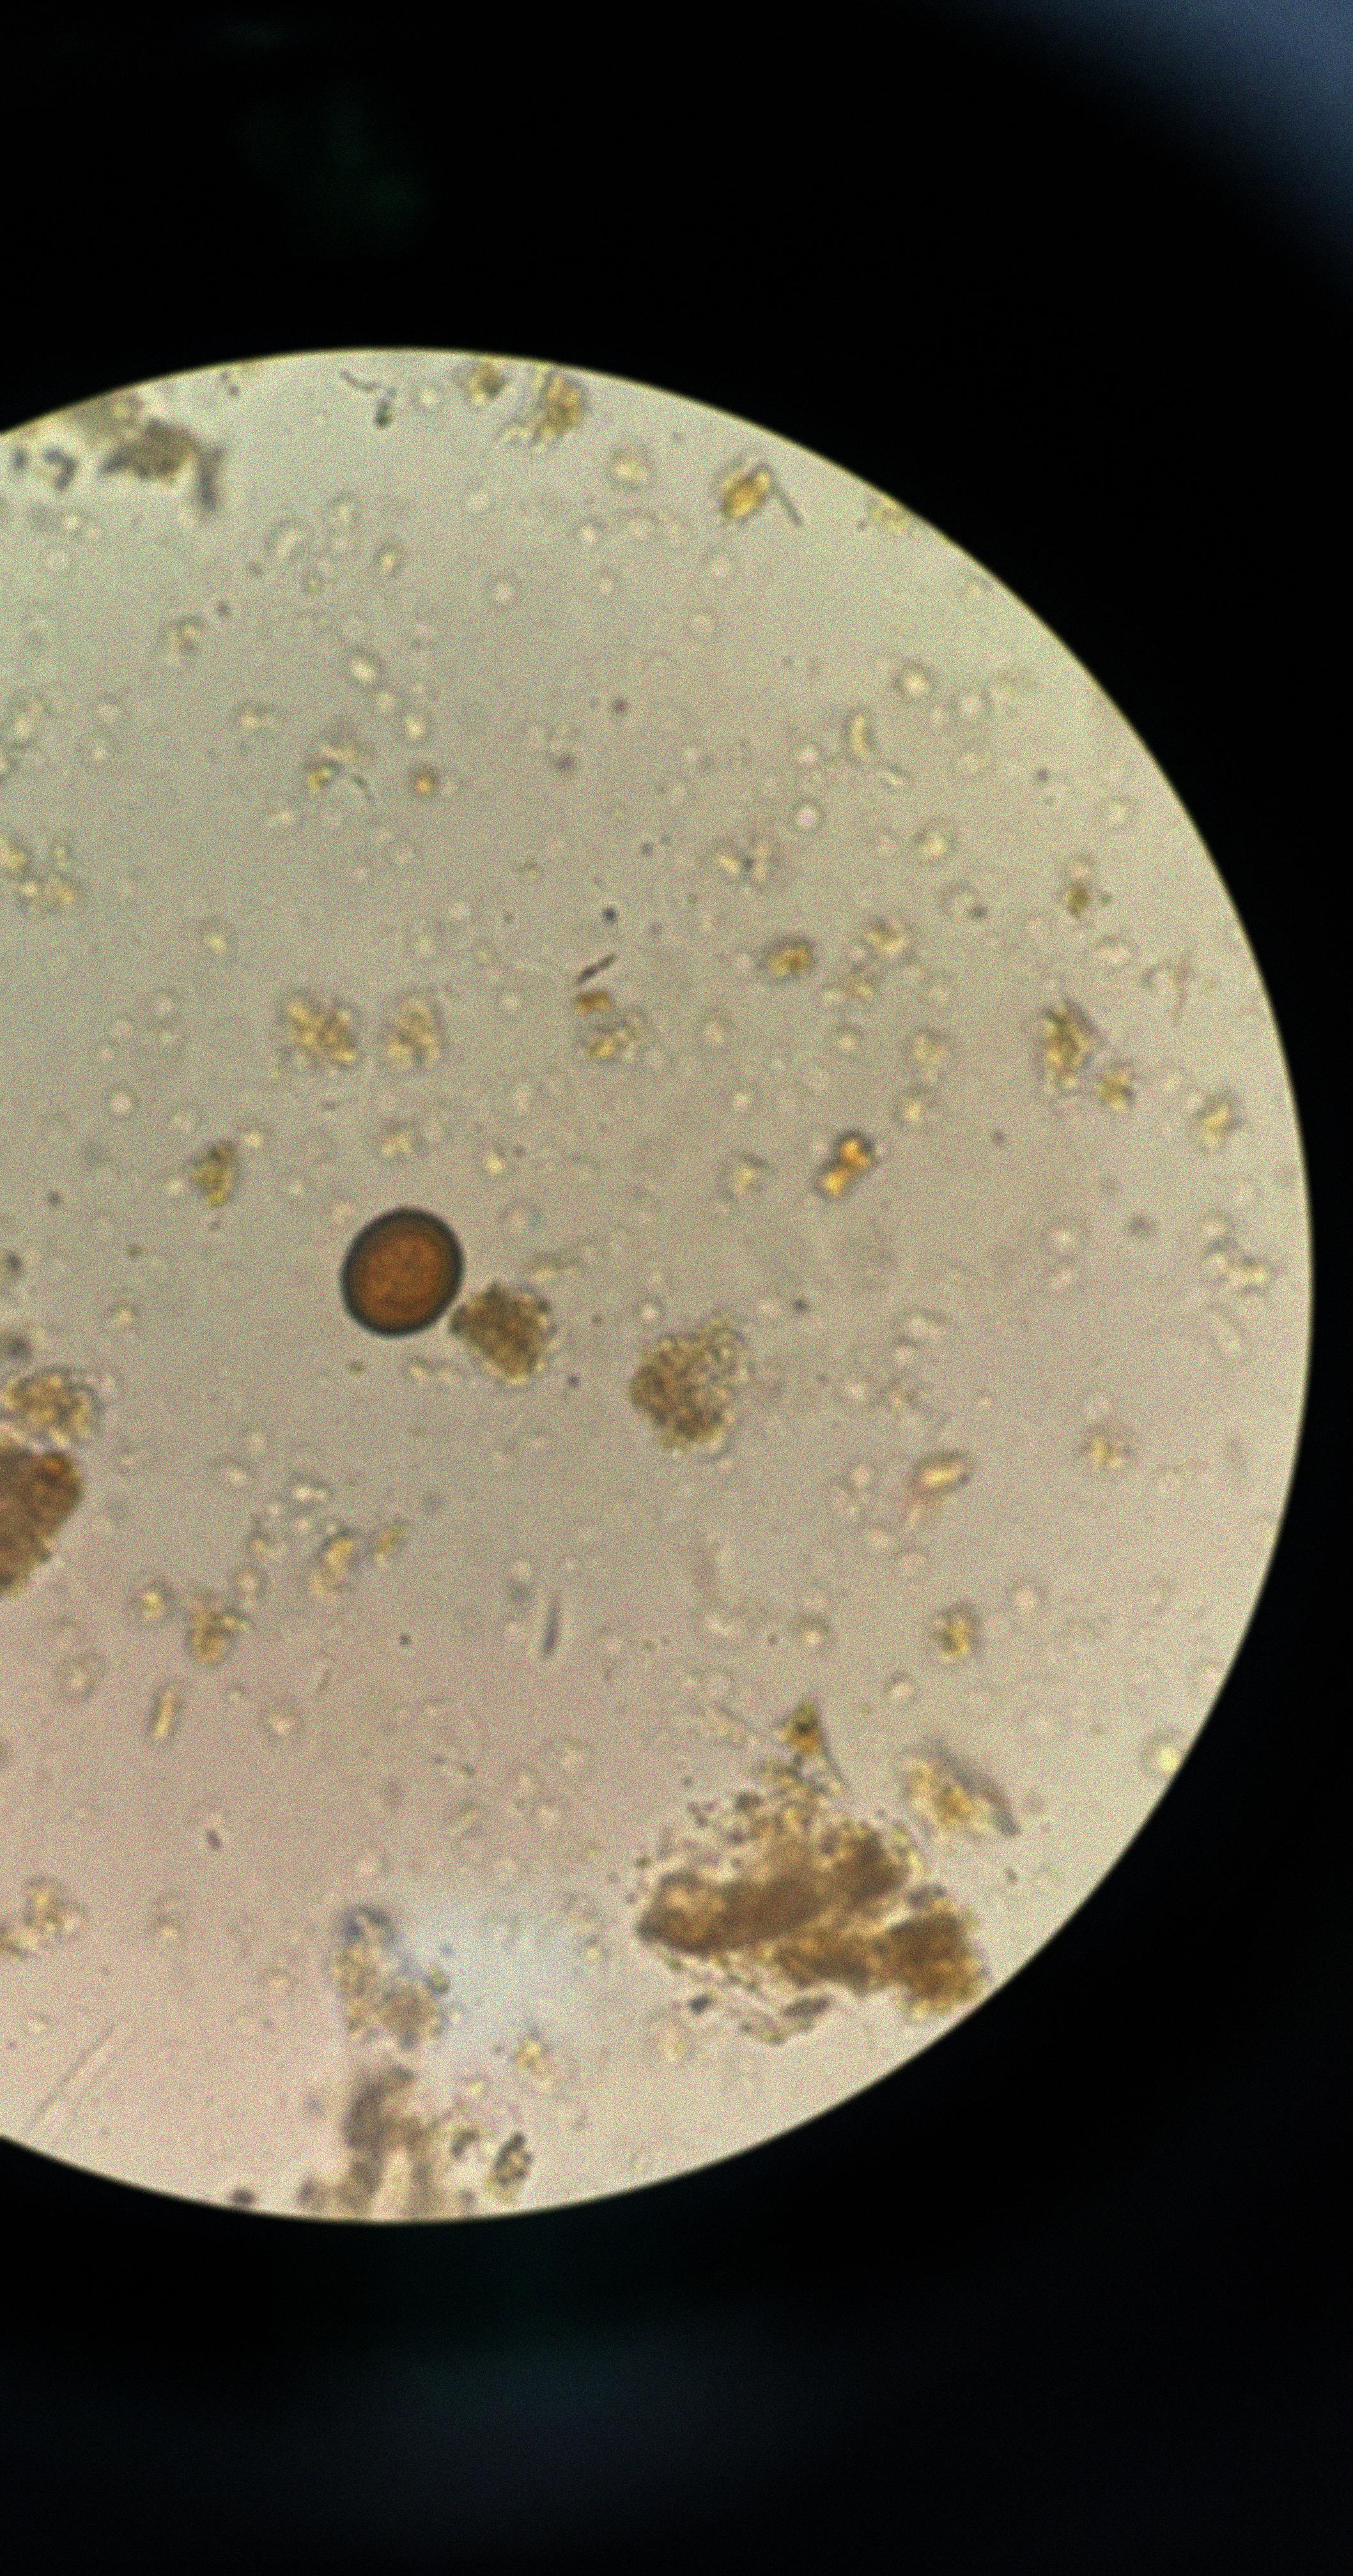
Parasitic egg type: Taenia spp. egg